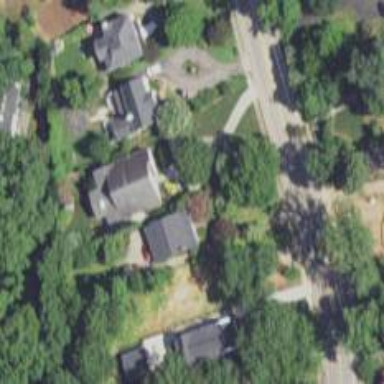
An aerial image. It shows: Driveway.